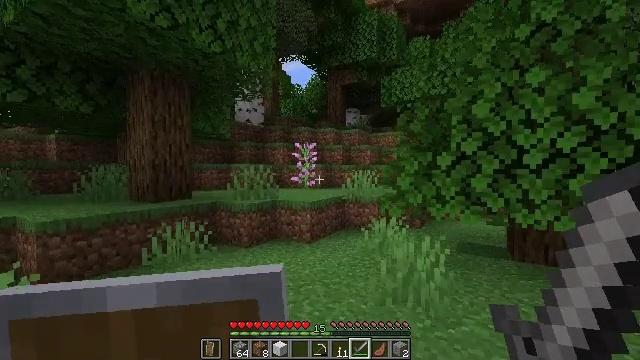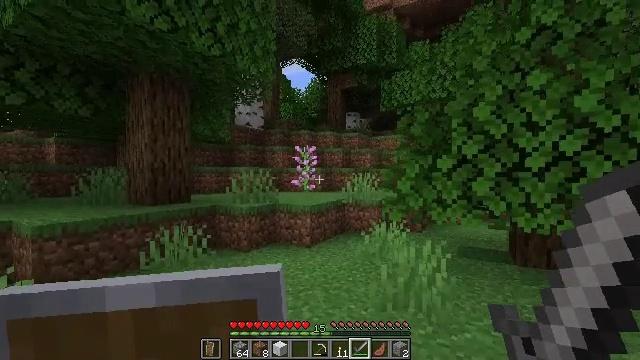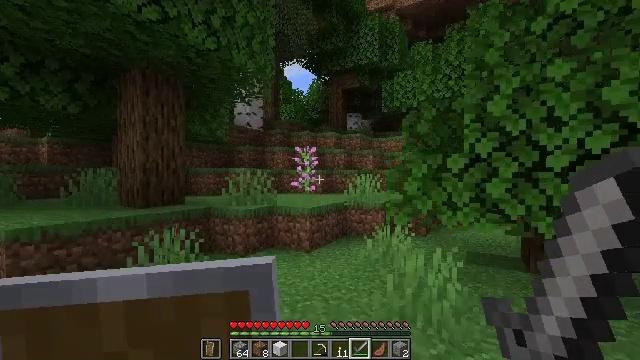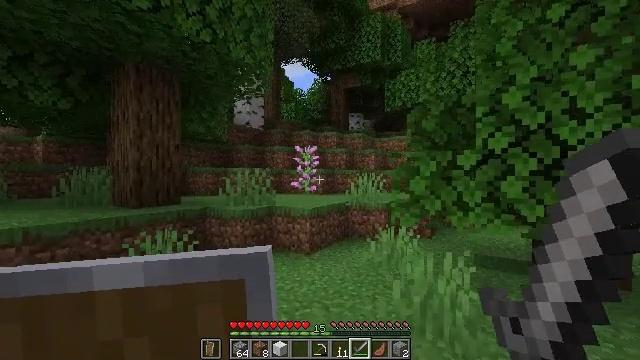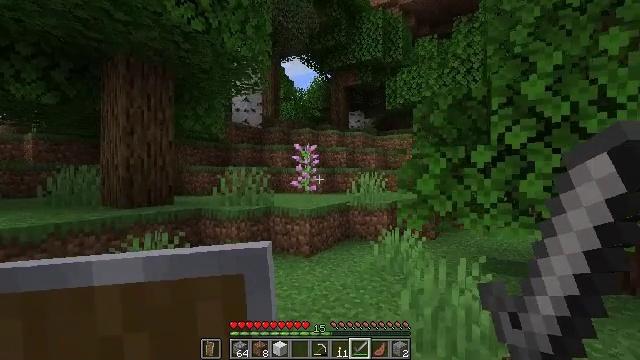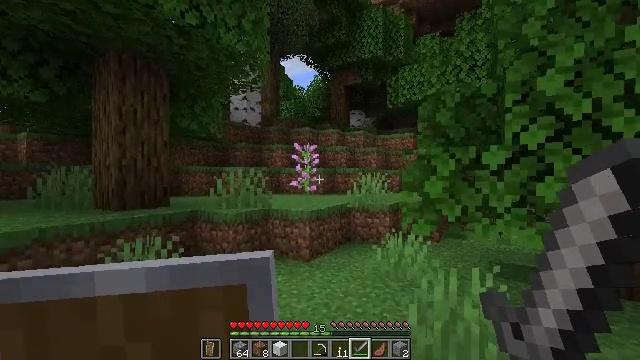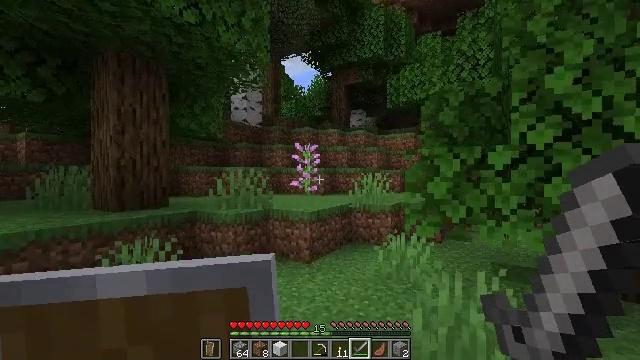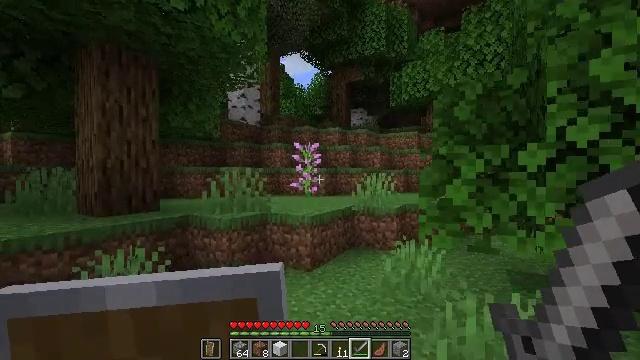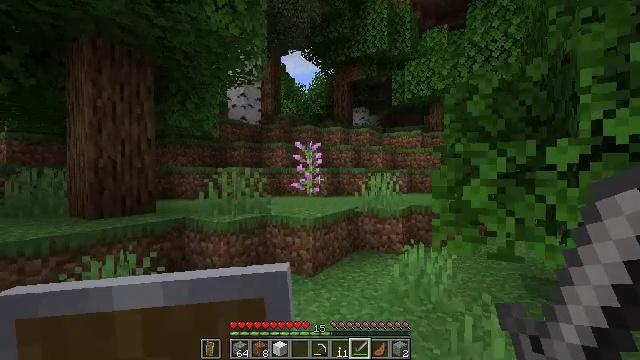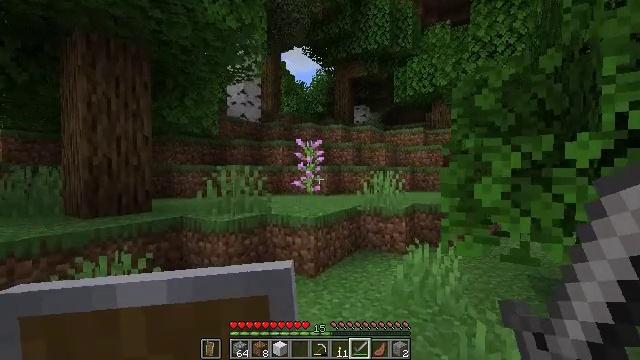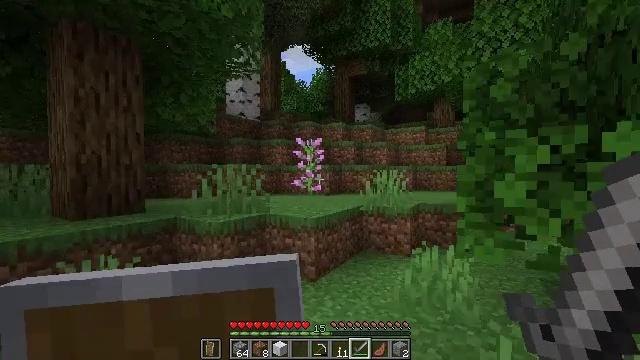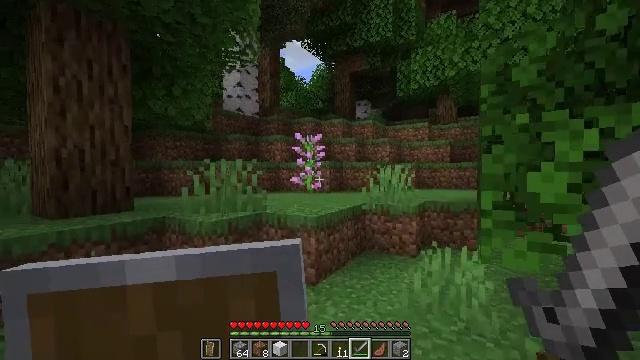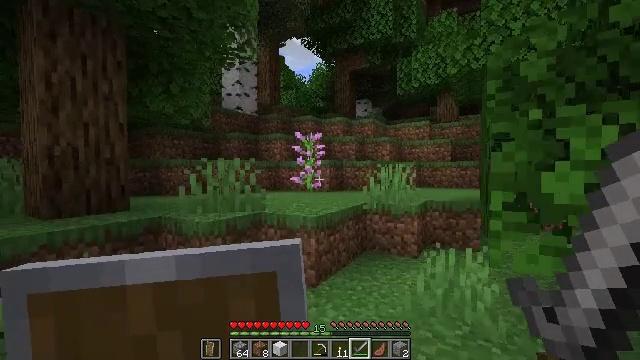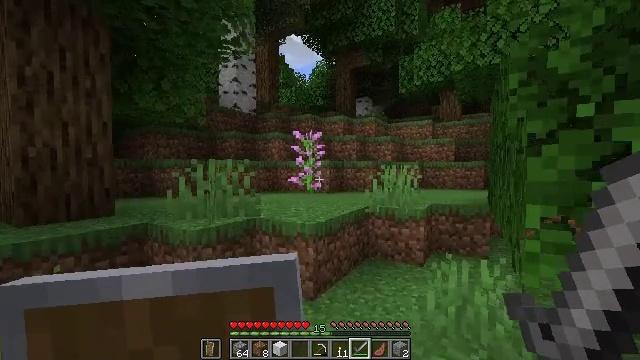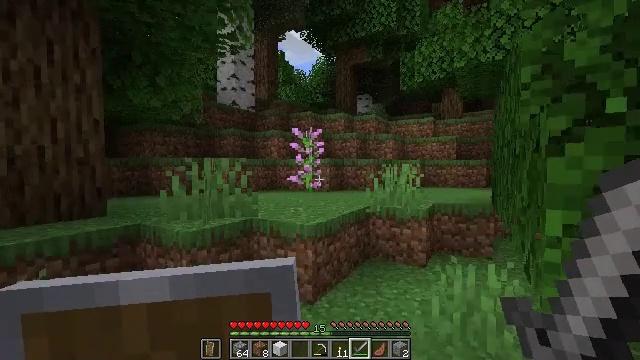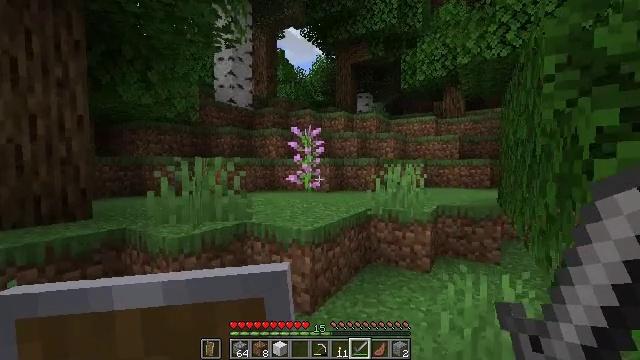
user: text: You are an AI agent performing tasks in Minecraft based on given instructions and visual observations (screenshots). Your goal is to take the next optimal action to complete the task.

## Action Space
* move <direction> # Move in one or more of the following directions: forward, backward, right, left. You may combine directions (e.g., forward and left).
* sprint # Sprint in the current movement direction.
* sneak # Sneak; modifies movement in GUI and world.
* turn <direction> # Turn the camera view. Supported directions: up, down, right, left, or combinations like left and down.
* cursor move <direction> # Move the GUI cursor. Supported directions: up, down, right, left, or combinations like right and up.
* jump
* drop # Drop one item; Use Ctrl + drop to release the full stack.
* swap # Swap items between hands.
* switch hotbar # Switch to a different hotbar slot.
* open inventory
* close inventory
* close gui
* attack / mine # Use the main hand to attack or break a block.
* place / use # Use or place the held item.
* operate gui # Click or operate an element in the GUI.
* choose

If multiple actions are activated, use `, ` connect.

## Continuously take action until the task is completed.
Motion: motion action
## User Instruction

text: Kill mobs in the water.
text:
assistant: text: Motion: move forward
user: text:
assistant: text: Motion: move forward
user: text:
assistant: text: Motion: move forward
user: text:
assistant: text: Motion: move forward
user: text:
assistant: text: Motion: move forward
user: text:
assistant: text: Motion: move forward
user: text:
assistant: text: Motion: move forward
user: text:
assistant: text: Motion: move forward
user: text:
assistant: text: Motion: move forward
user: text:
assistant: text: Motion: move forward
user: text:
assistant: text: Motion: move forward
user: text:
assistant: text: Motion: move forward
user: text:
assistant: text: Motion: move forward
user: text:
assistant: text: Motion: move forward
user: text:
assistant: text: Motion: move forward
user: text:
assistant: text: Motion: move forward
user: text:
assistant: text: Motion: move forward
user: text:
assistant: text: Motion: move forward
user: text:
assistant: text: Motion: move forward
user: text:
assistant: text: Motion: move forward
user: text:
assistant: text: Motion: move forward
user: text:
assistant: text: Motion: move forward, jump
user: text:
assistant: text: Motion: move forward, jump
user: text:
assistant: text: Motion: move forward, jump
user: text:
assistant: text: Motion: move forward, jump
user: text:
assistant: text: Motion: move forward, jump
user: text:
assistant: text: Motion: move forward
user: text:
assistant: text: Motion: move forward
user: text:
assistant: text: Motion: move forward
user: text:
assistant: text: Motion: move forward